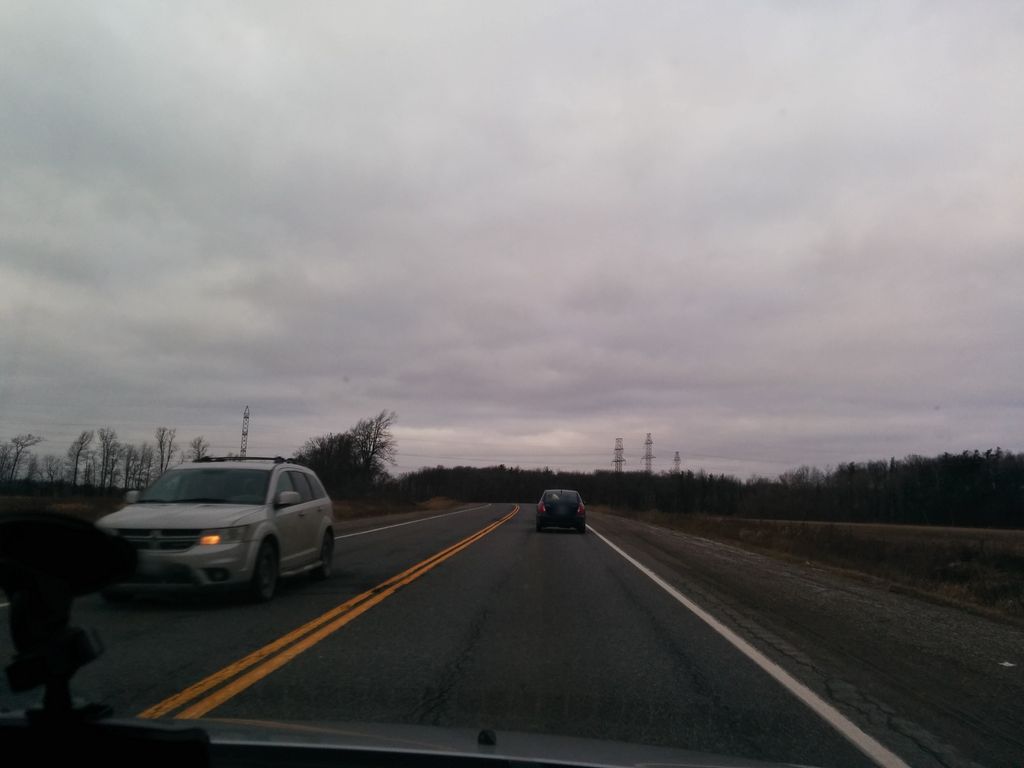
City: hamilton